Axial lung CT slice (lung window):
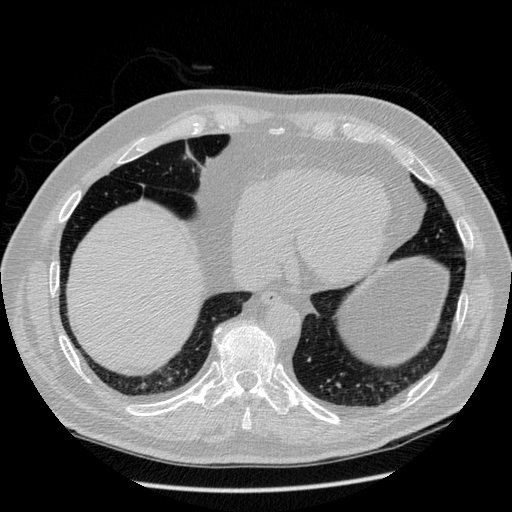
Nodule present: no